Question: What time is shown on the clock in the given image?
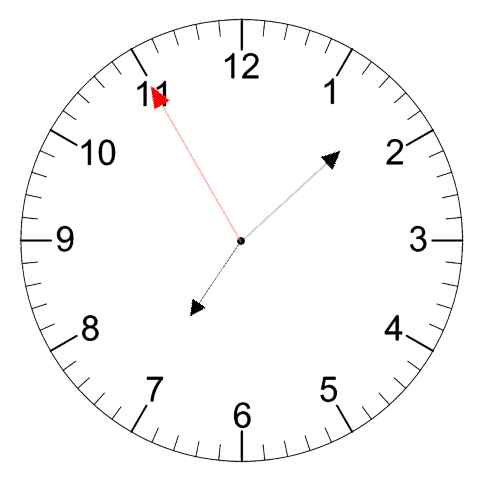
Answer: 07:07:55